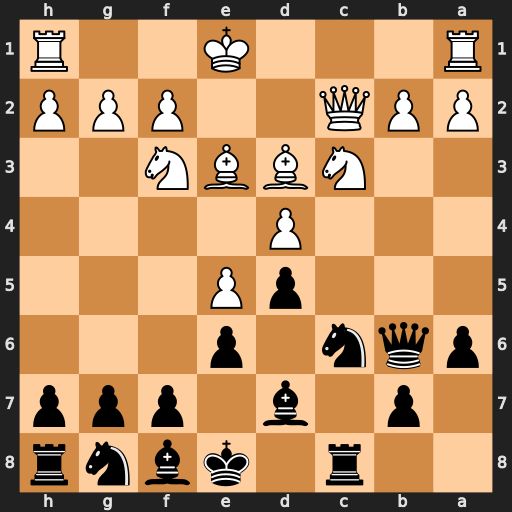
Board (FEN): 2r1kbnr/1p1b1ppp/pqn1p3/3pP3/3P4/2NBBN2/PPQ2PPP/R3K2R
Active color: b
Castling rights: KQk
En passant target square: -
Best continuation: Nb4 Qe2 Nxd3+ Qxd3 Qxb2